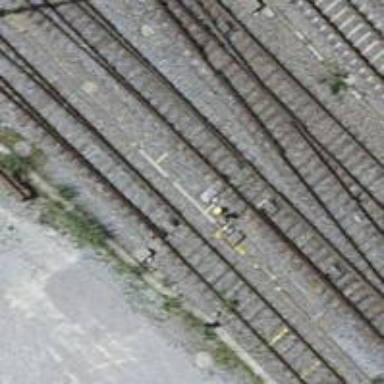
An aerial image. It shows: Railway switch.